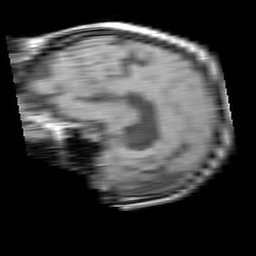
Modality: T1w
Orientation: sagittal
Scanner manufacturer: philips
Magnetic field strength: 3 T
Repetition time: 0.2605 s
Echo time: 0.002302 s